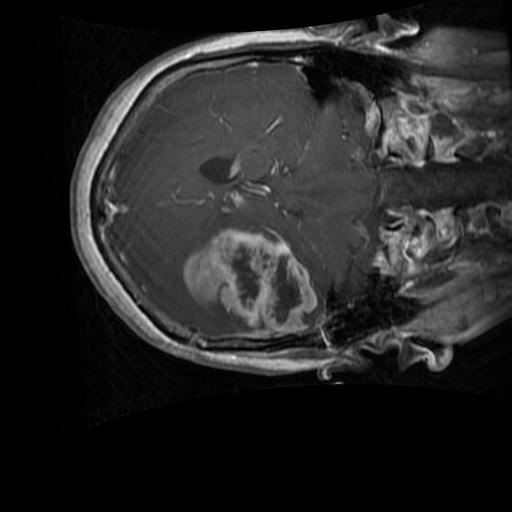
Label: brain_glioma